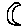
Label: moon